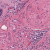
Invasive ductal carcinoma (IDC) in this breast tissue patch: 1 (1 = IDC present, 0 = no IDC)